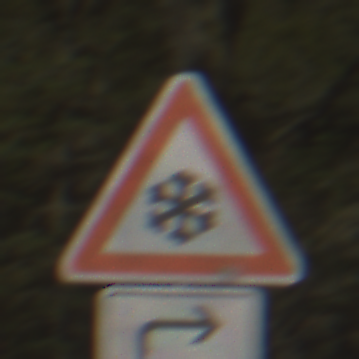
Verkehrszeichen: SchneeOderEisglaette
Zusatzzeichen unten: RichtungsangabeDurchPfeile5
Umgebung: Outdoor, Nature
Tageszeit: MorningAfternoon
Wetter: Clear
Licht: Natural
Jahreszeit: Winter
Kontrast: HighContrast